Question: can anybody help me? I'm having a problem similar to the previous post. I'm just not getting the child object. I have tried in several ways the most basic and logical would be: newPost.musician.statusbatera
Follows a chrome debug print: --Screen Shot--

I'm not getting it because of the key generated automatically by firebase as the print in attached.
My code:
'''
var db = firebase.database();
var ref = db.ref("users");
ref.on("child_added", function(snapshot) {
var newPost = snapshot.val();
console.log("Musician: " + newPost.musician.statusbatera);
});
'''
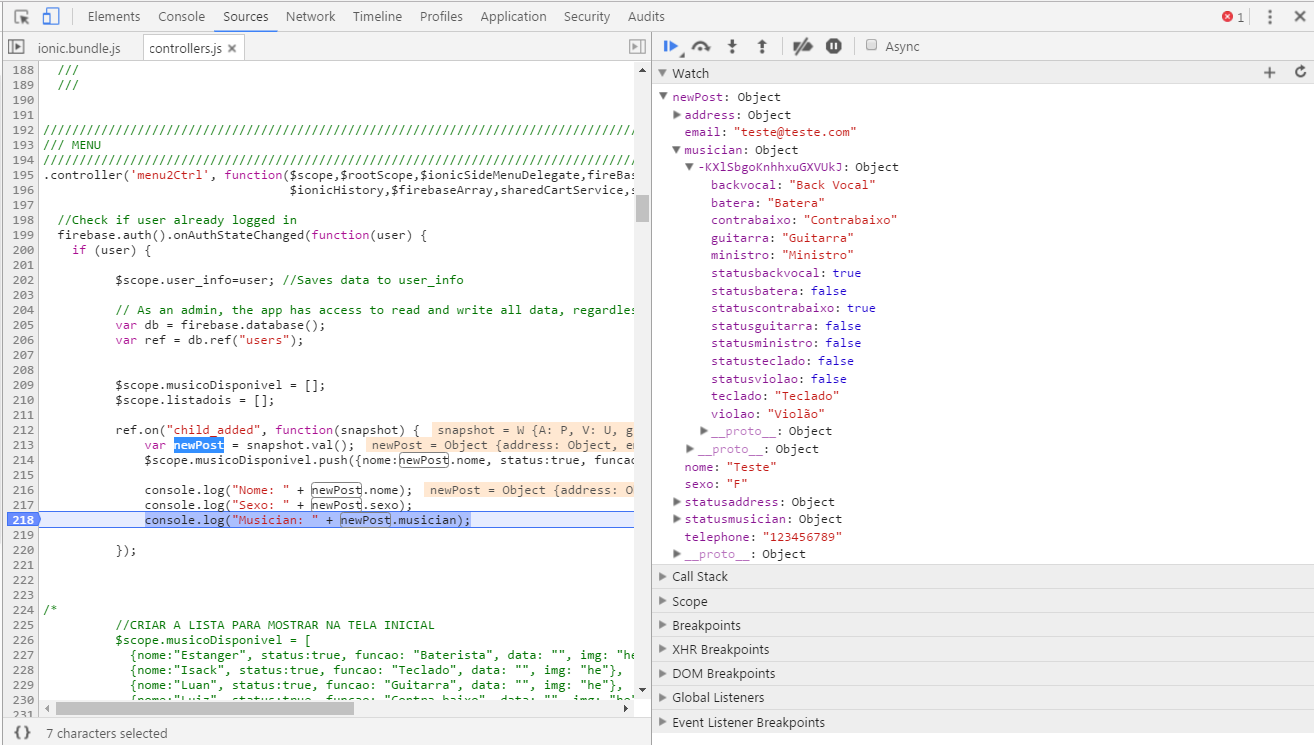
Answer: You can grab the autogenerated key using 'Object.keys', then you can assign the object you need:
'''
ref.on("child_added", function(snapshot) {
var newPost = snapshot.val();
keys = Object.keys(newPost.musician)
console.log("Musician: " + newPost.musician[keys[0]].statusbatera);
});
'''
in theory, there should be only one value in 'keys'...